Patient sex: M
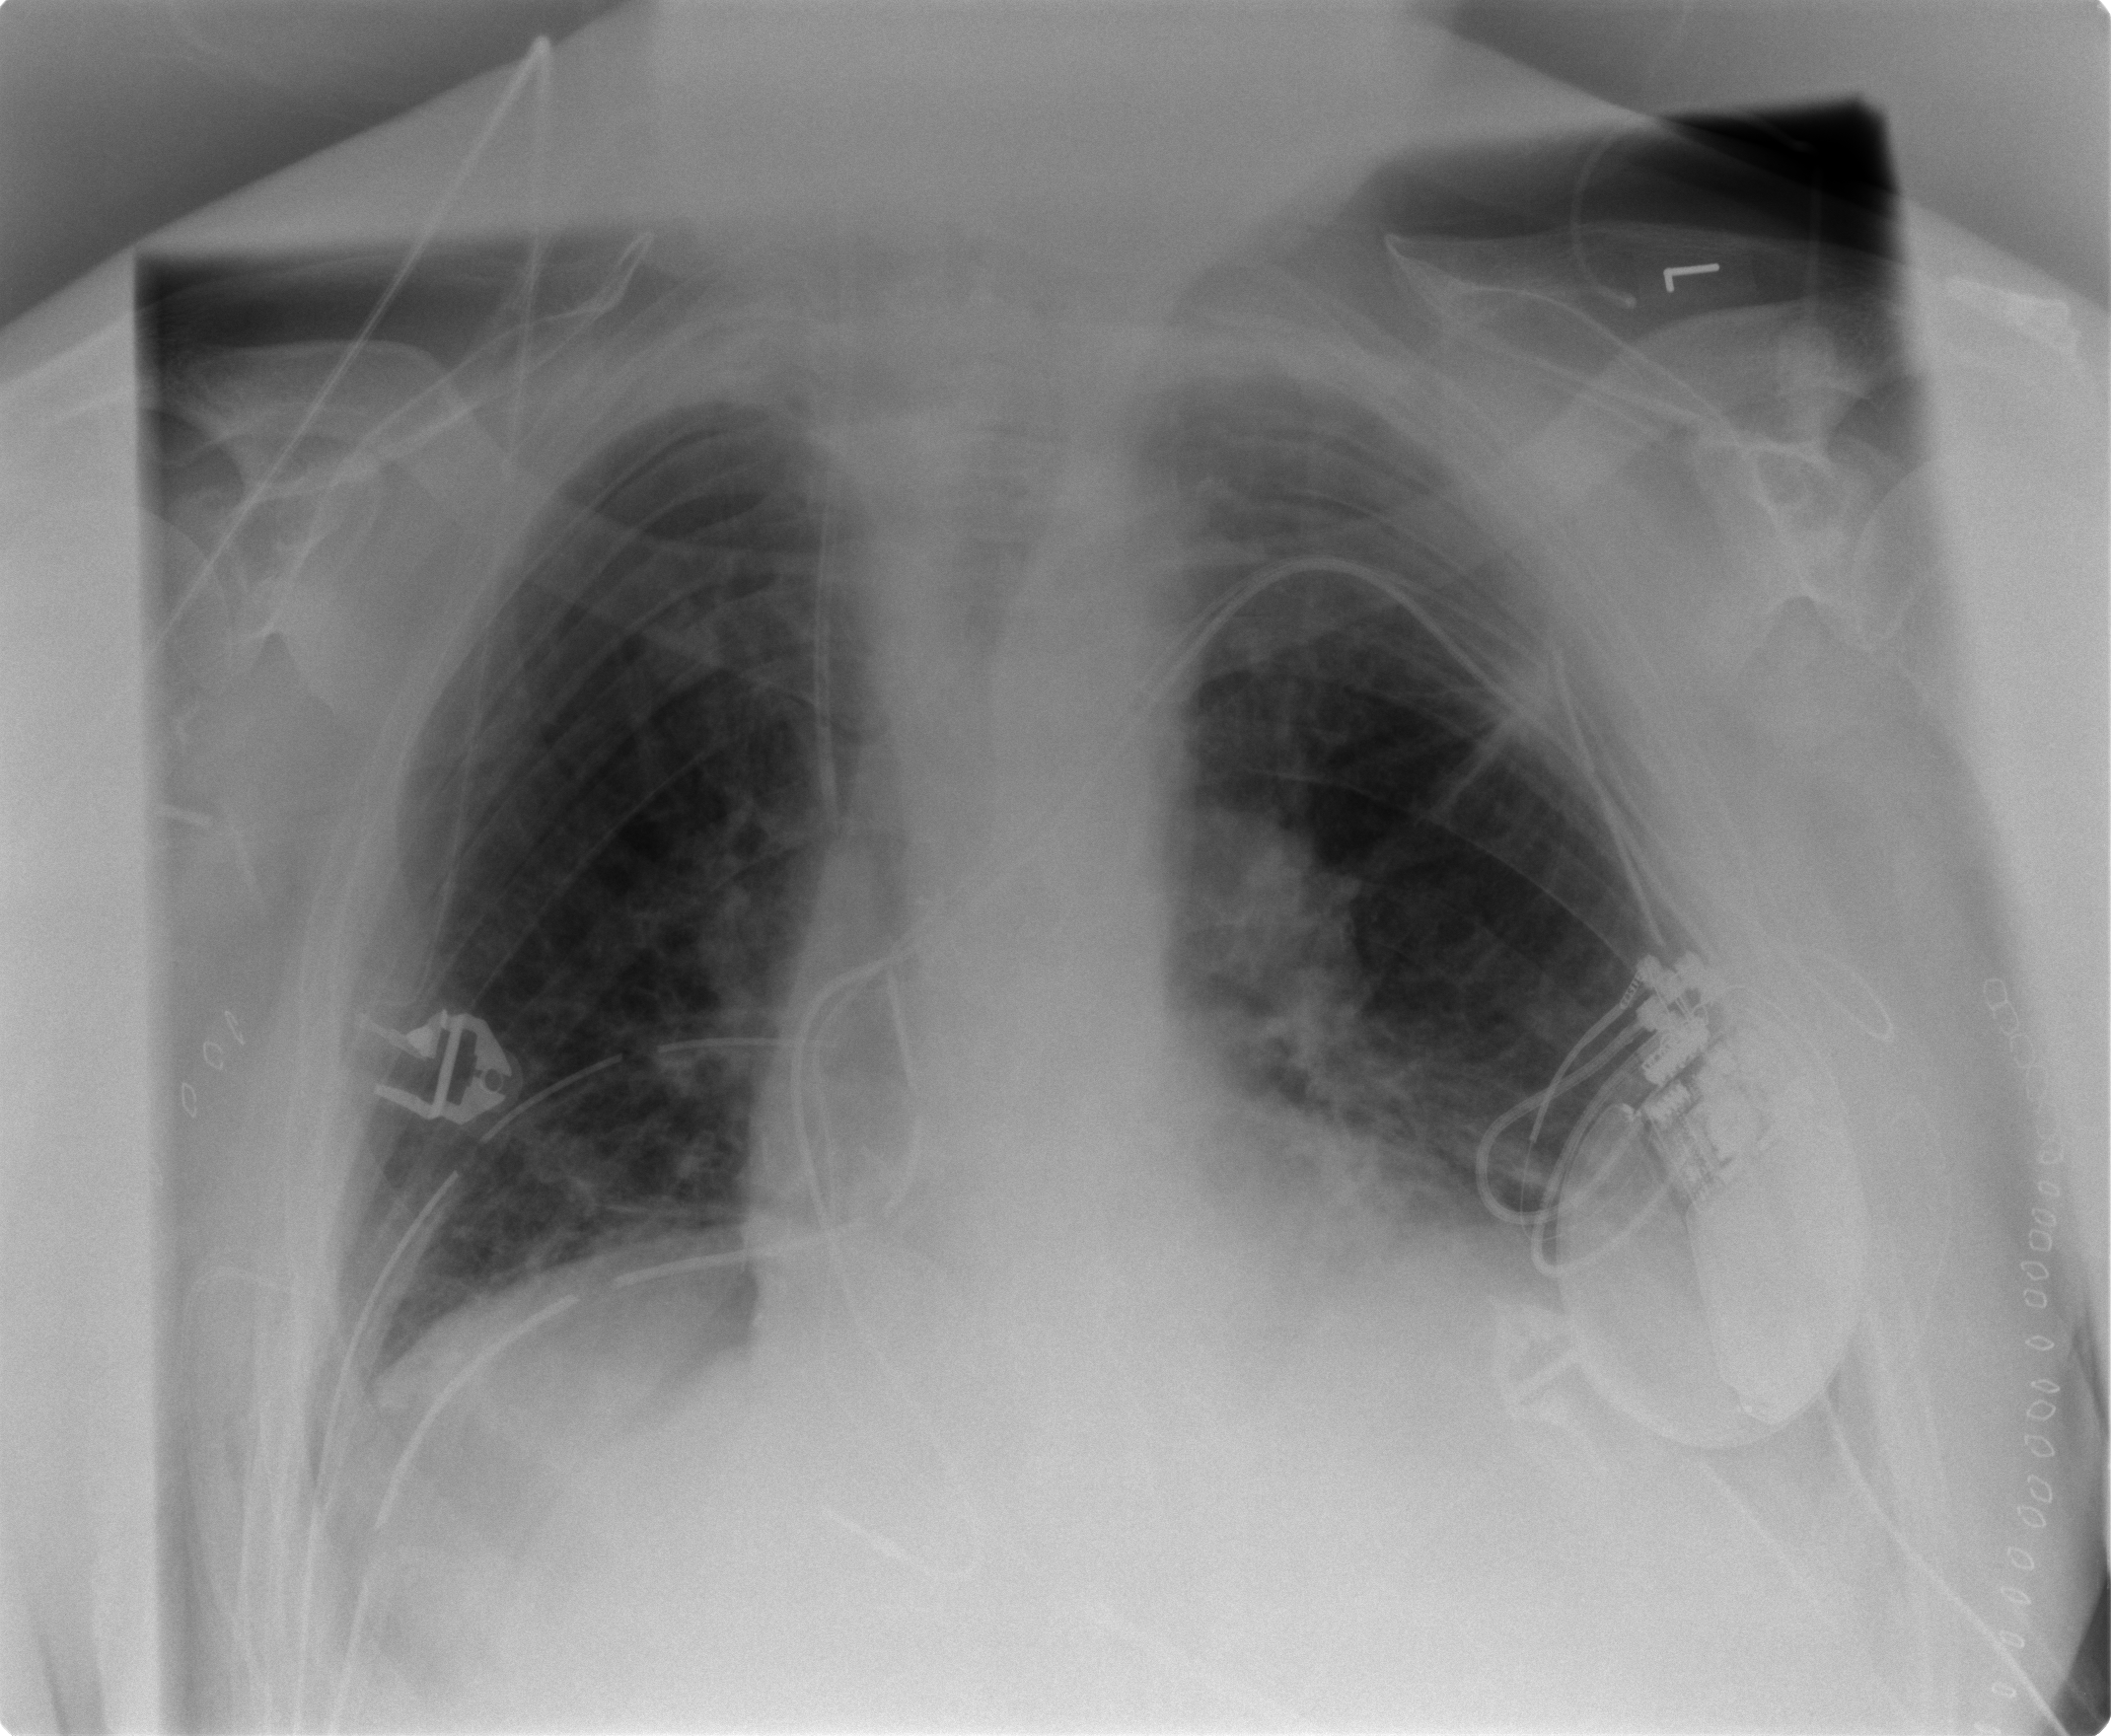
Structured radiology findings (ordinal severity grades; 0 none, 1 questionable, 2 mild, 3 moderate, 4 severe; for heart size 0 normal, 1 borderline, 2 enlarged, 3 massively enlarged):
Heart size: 0
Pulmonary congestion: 0
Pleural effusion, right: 0
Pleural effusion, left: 1
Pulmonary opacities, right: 0
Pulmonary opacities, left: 0
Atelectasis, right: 2
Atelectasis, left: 2